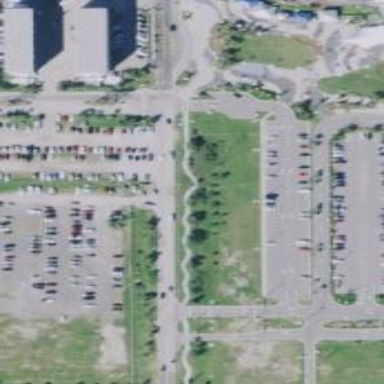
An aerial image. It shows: Pedestrian road.